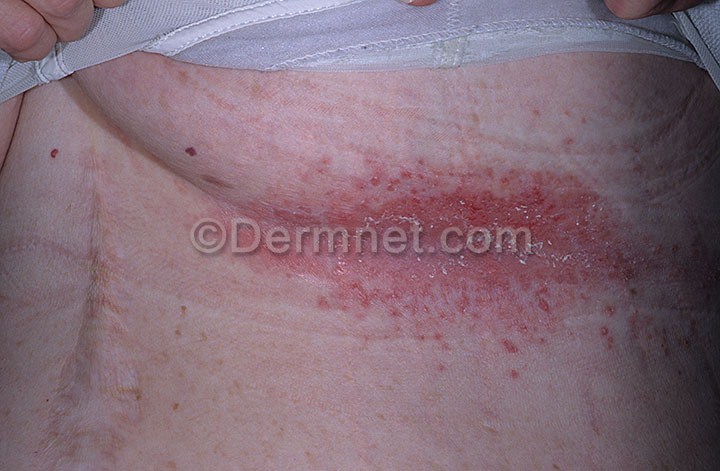
Disease: Tinea Ringworm Candidiasis and other Fungal Infections